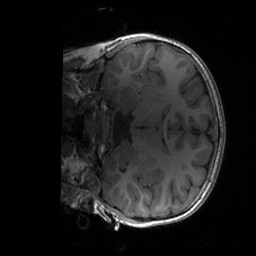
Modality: T1w
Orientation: coronal
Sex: male
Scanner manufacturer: siemens
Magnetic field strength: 3 T
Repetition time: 1.9 s
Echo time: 0.00243 s